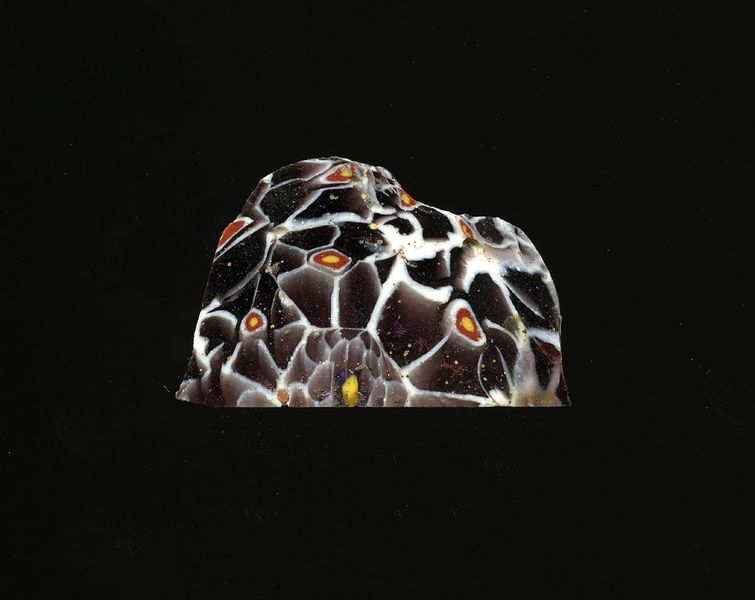
Titel: Fragment eines Gefäßes
Standort: Hamburg
Institution: Museum für Kunst und Gewerbe Hamburg
Schlagwörter: glas, antike, technik, fragment, kaiserzeit, aufbewahrung, blumenornamente, schankgeschirr, gefäß, behälter, frühe kaiserzeit, prinzipat, römische, millefiori, mittlere, späte